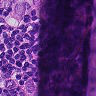
Metastatic tissue present: yes